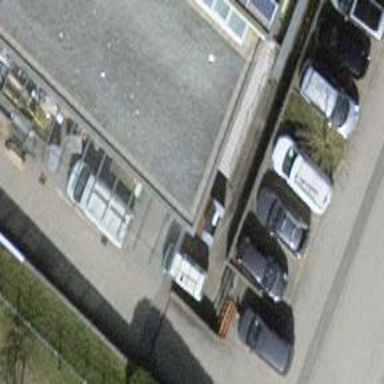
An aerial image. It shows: Hardware shop.